This time-frequency spectrogram was computed from a bearing vibration snapshot; brighter regions carry more energy. Diagnose the bearing from this image, choosing from: normal, inner_race, outer_race, ball.
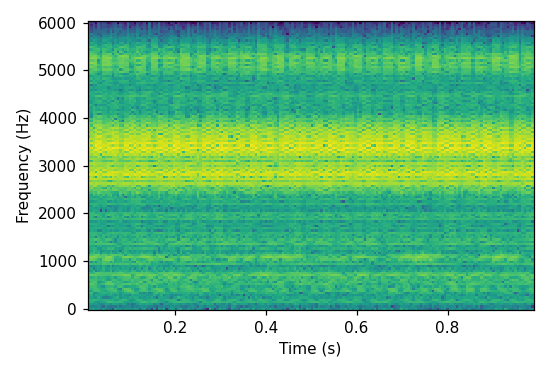
Answer: outer_race